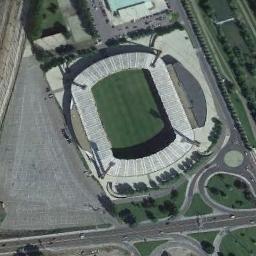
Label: stadium